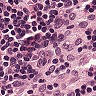
Metastatic tissue present: no